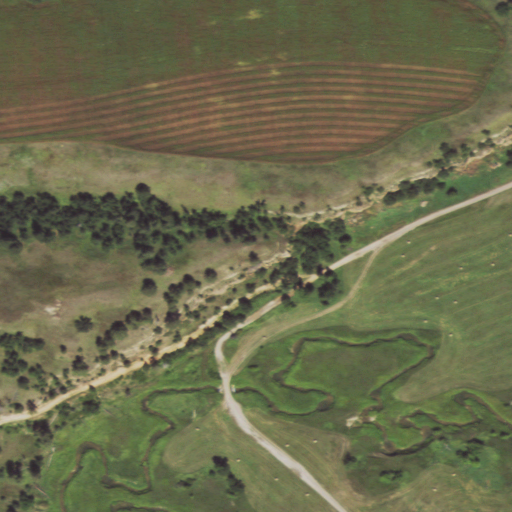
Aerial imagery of mountain in Wyoming named Bender Hill containing grassland, shrub, open development, pasture, herbaceous wetlands, and woody wetlands